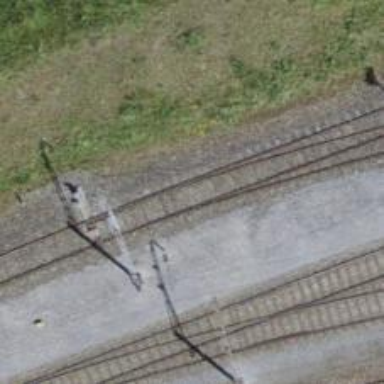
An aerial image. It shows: Railway switch.